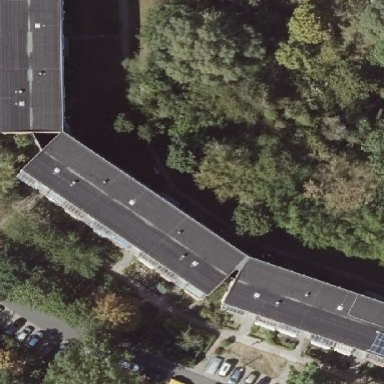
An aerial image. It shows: Building with apartments and flat roof.